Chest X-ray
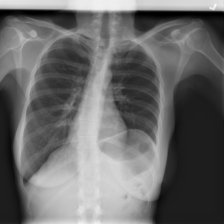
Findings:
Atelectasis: negative
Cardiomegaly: negative
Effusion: negative
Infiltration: negative
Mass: negative
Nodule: negative
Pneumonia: negative
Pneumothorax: negative
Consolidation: negative
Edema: negative
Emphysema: negative
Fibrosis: negative
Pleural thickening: negative
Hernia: negative